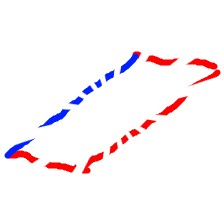
Shape: parallelogram